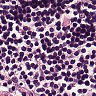
Metastatic tissue present: no